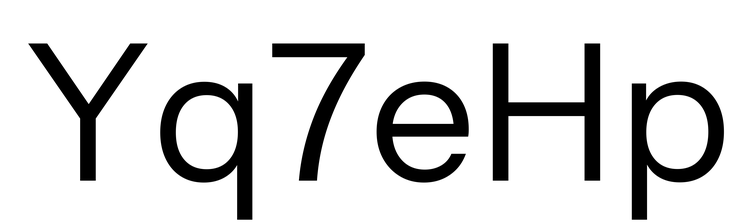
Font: InstrumentSans_Regular